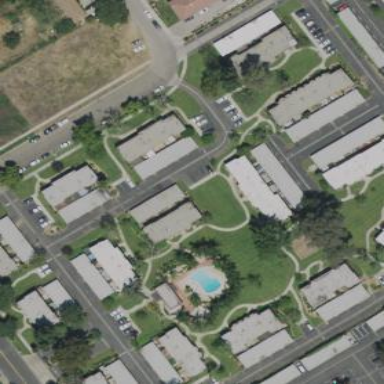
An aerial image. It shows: Residential area consisting of condominiums.